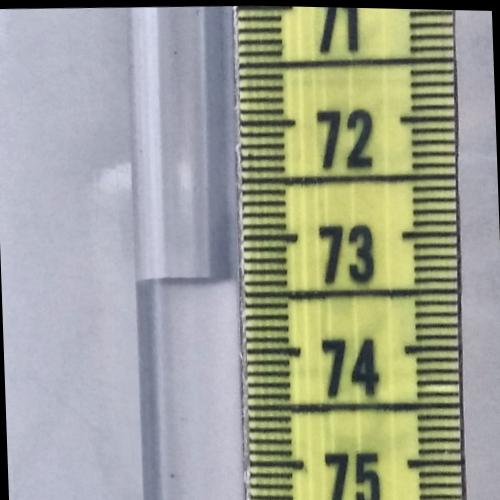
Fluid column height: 73.4 cm